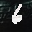
Label: 6